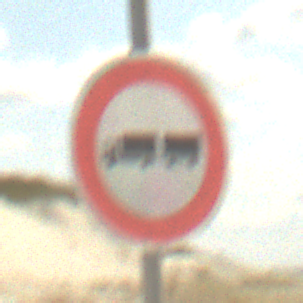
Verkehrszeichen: VerbotLastkraftwagenMitAnhaenger
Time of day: Midday
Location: Outdoor (Beach)
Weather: PartlyCloudy
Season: NotSpecified
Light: Natural